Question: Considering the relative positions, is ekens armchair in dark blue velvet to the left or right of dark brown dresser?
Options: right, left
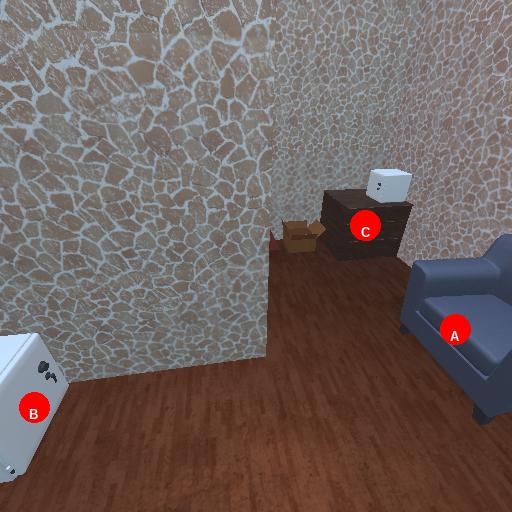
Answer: right